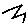
Label: zigzag